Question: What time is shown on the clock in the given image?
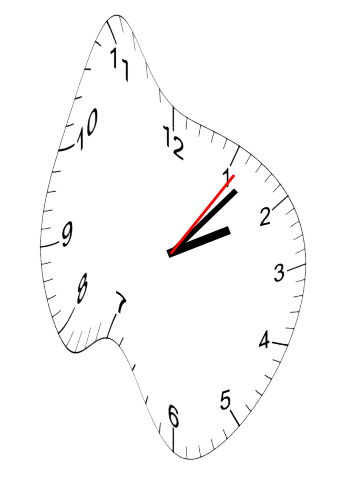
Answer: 02:07:06